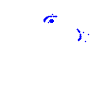
Particle: proton